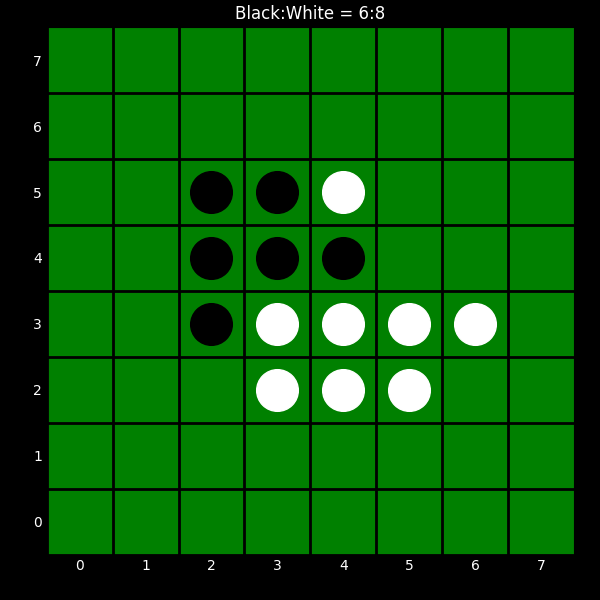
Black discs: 6
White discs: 8